Interaction volume radius: 10 \u00c5
Interaction volume height: 15 \u00c5
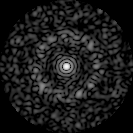
Disorder parameter: 0.833